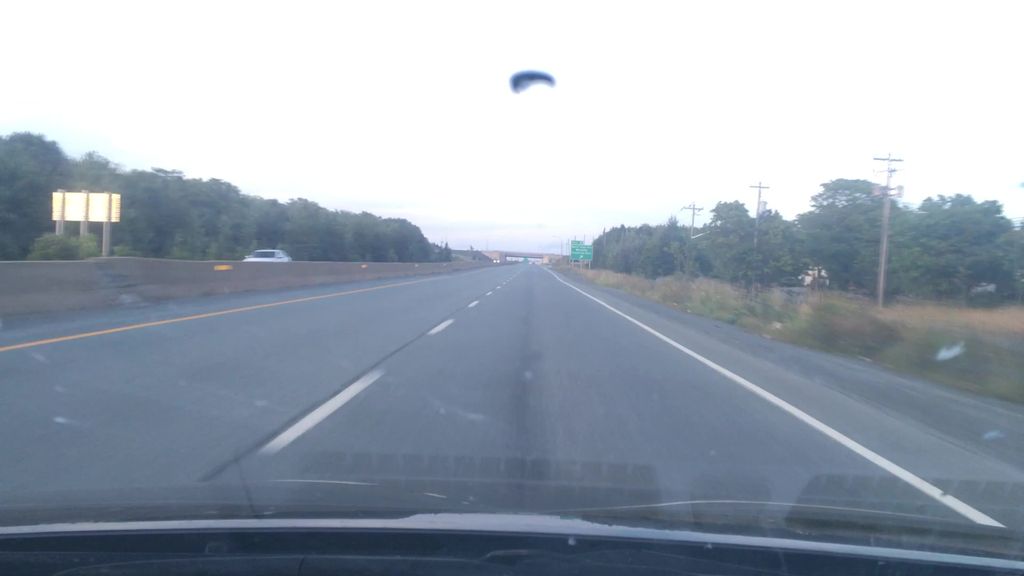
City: halifax